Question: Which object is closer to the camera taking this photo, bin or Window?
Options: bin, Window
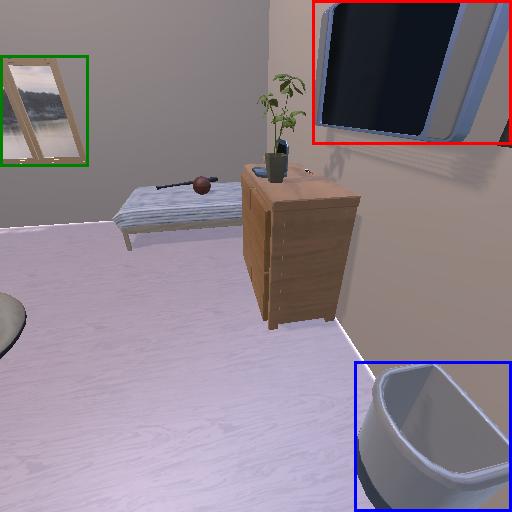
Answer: bin